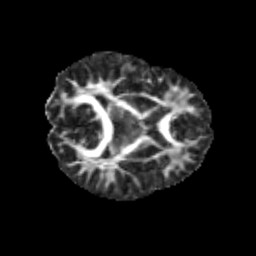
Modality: FA
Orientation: axial
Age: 10
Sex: female
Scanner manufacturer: siemens
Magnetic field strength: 3 T
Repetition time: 3.8 s
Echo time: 0.07 s